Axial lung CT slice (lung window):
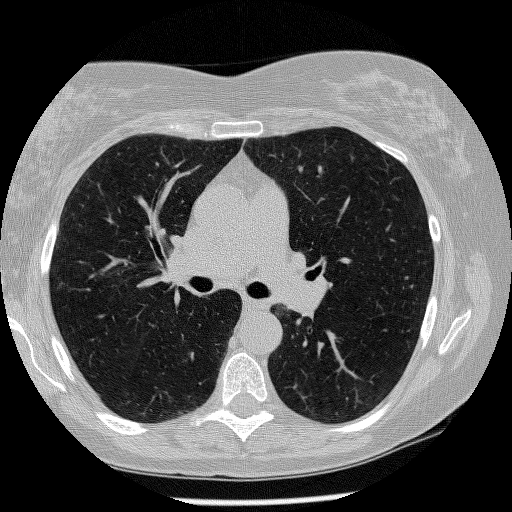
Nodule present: no